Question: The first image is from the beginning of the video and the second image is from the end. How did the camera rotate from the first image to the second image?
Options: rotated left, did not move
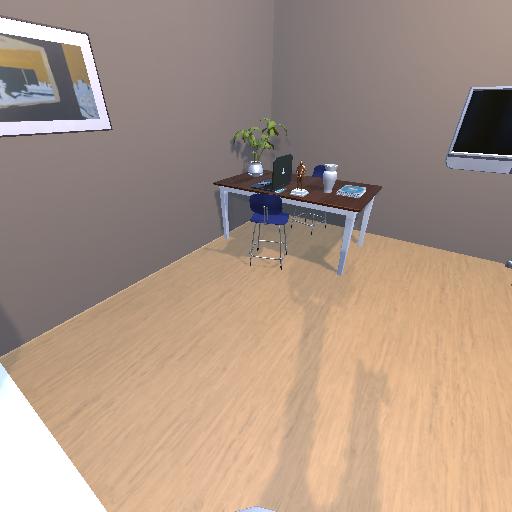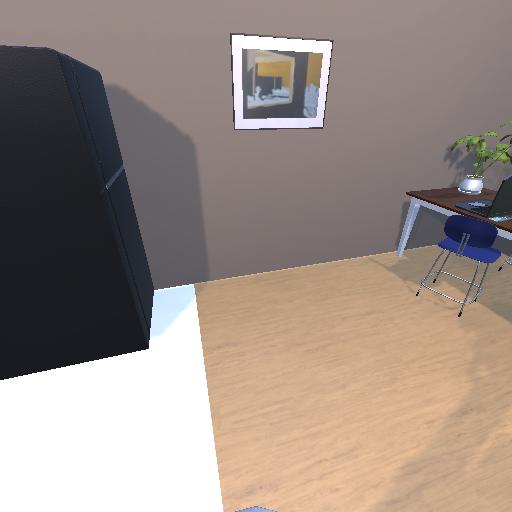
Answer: rotated left